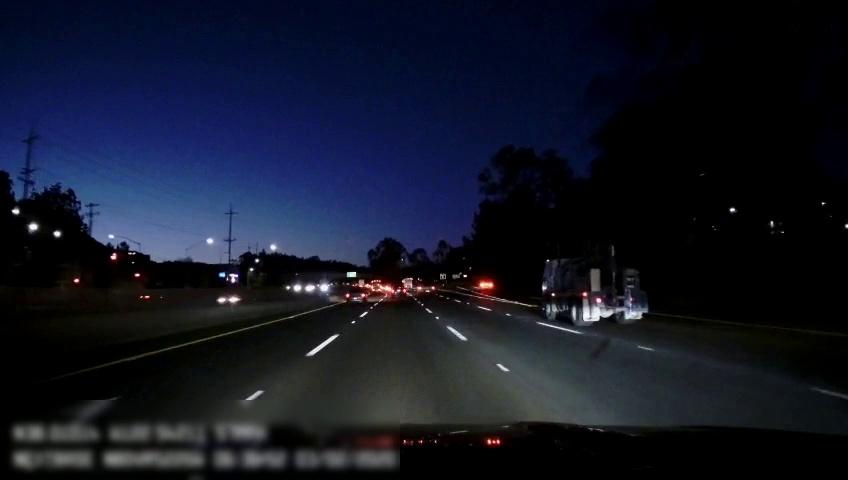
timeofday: Night
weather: Other
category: Drivable Space
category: Vehicles | Car
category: Vehicles | Other LV
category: Vehicles | SUV
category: Vehicles | Car
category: Vehicles | Car
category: Vehicles | Car
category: Vehicles | Car
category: Lanes | Alternate Lane
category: Lanes | Current Lane
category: Lanes | Current Lane
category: Lanes | Alternate Lane
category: Lanes | Alternate Lane
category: Lanes | Alternate Lane
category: Lanes | Alternate Lane
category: Traffic | Signs